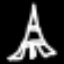
Label: The Eiffel Tower